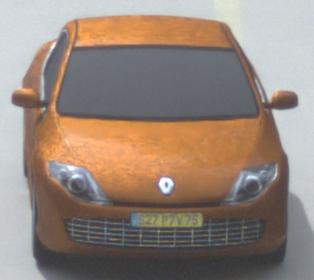
Make: Renault
Model: Laguna Coupé TCe 170
Detailed model: Laguna (III) Coupé
Model produced from: 2010/11
Model produced until: 2011/05
Doors: 2
Color: orange
Road condition: dry road
Daytime: morning or afternoon
Contrast: low contrast